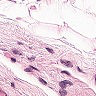
Metastatic tissue present: no